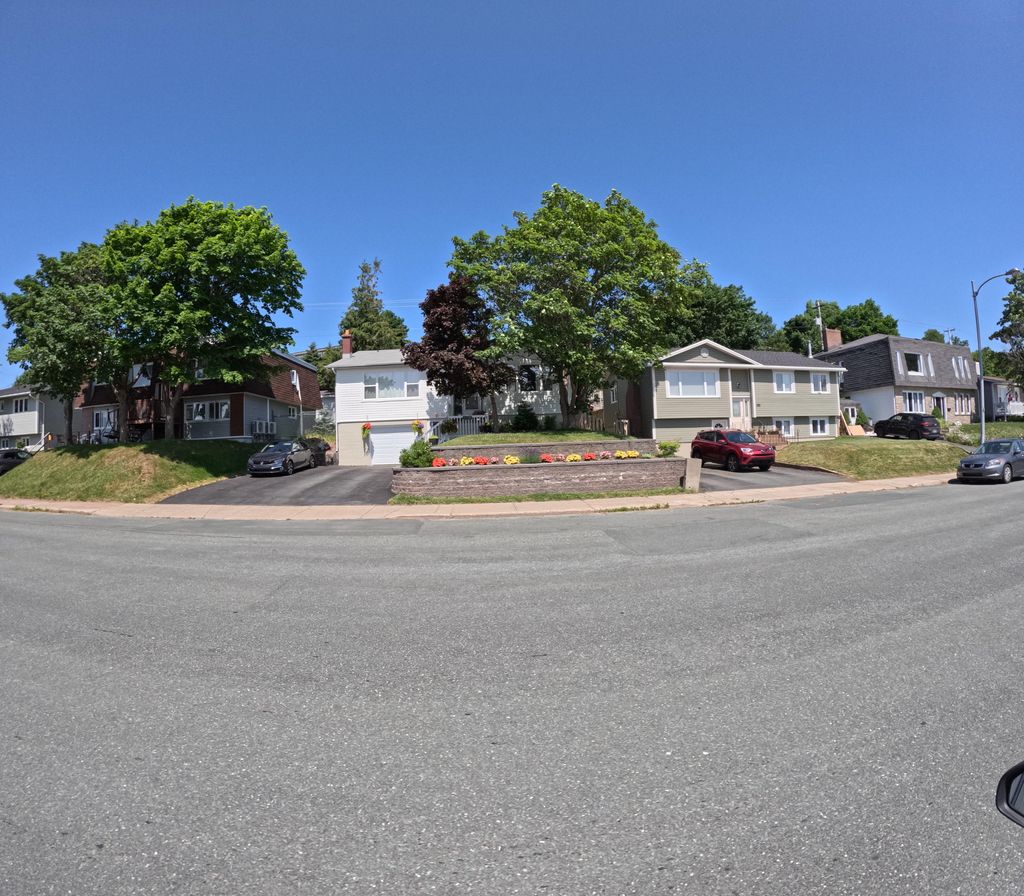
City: st_johns